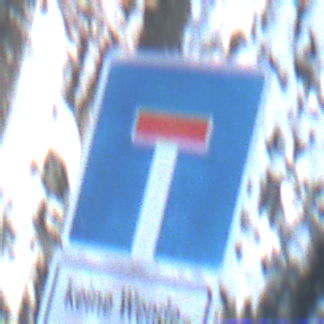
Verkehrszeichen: Sackgasse
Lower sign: HinweisGeaenderteVorfahrtVerkehrsfuehrungVerkehrsregelung3
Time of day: MorningAfternoon
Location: Outdoor (Nature)
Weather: Clear
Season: Winter
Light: Natural